Aerial crown-view tile of a tropical tree (Barro Colorado Island, Panama), acquired 20250317:
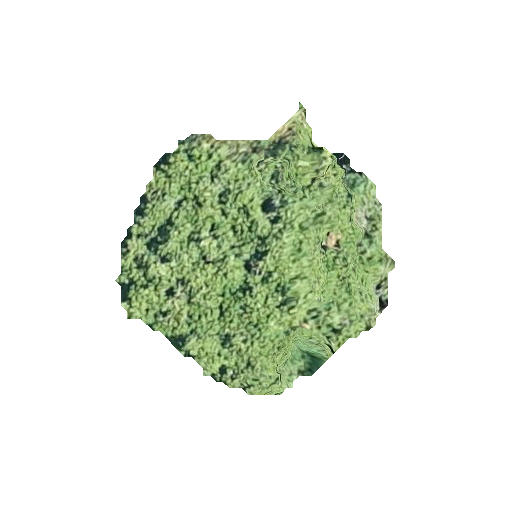
Species: Zanthoxylum ekmanii
GBIF accepted scientific name: Zanthoxylum ekmanii
Crown area: 79.417 m²